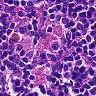
Metastatic tissue present: no